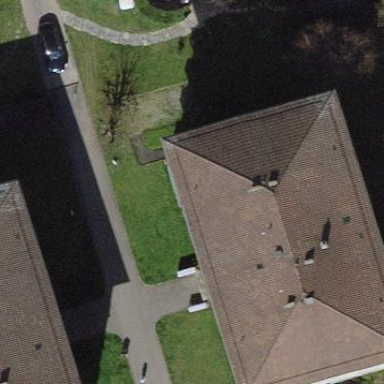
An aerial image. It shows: Image showing building with apartments.